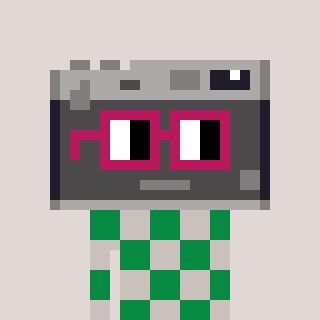
a pixel art character with square dark red glasses, a camera-shaped head and a foggrey-colored body on a warm background